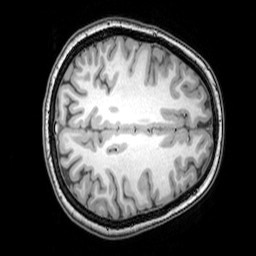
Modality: T1w
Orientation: axial
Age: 24
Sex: female
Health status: healthy
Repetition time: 0.081 s
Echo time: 0.037 s